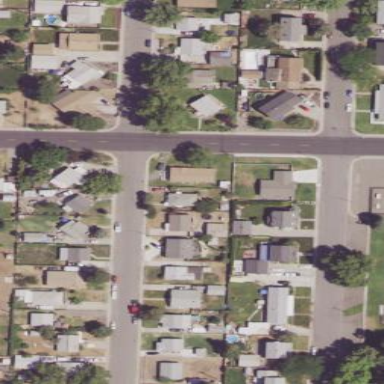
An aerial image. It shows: Sidewalk.